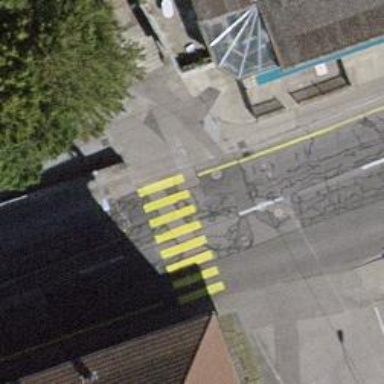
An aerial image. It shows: Zebra crossing on the road.